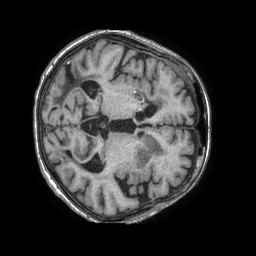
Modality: T1w
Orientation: axial
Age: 83
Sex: female
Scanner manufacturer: philips
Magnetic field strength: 1.5 T
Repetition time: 0.007606 s
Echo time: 0.003478 s